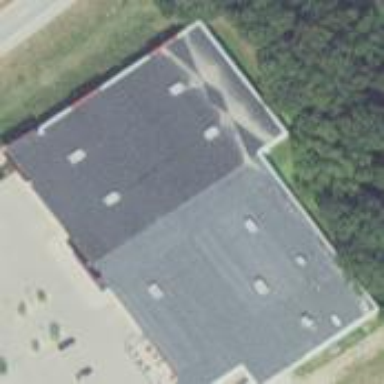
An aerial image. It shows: Building housing furniture shop.